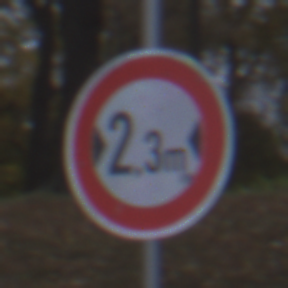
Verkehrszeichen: TatsaechlicheBreite2Komma3
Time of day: MorningAfternoon
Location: Outdoor (Urban)
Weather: Overcast
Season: NotSpecified
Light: Natural